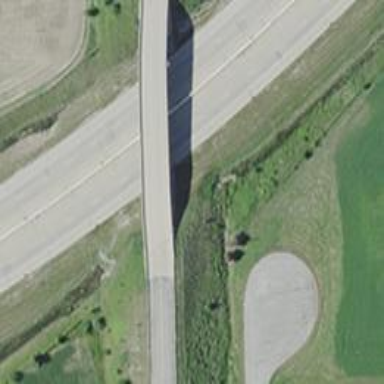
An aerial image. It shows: Viaduct bridge on tertiary road.